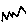
Label: zigzag